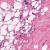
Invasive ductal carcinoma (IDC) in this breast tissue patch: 0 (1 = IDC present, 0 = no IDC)